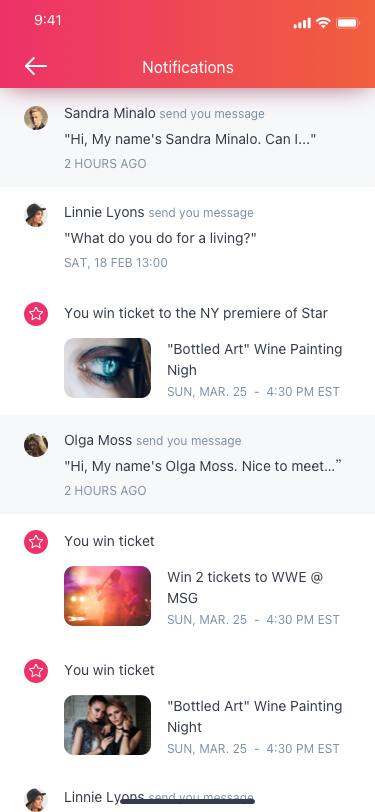
Text in this UI design:
Sandra Minalo send you message
"Hi, My name's Sandra Minalo. Can I..."
2 hours ago
Olga Moss send you message
"Hi, My name's Olga Moss. Nice to meet…”
2 hours ago
Linnie Lyons send you message
"What do you do for a living?"
SAT, 18 FEB 13:00
Linnie Lyons send you message
You win ticket to the NY premiere of Star
"Bottled Art" Wine Painting Nigh
SUN, MAR. 25  -  4:30 PM EST
You win ticket
Win 2 tickets to WWE @ MSG
SUN, MAR. 25  -  4:30 PM EST
You win ticket
"Bottled Art" Wine Painting Night
SUN, MAR. 25  -  4:30 PM EST